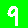
Digit: 9